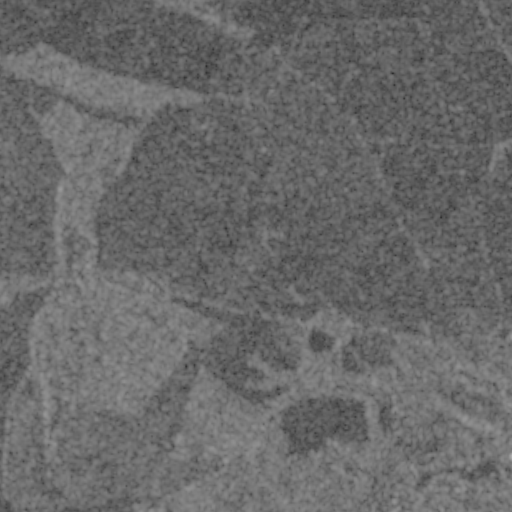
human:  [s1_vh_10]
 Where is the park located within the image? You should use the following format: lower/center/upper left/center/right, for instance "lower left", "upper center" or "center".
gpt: The park is located in the lower right of the image.
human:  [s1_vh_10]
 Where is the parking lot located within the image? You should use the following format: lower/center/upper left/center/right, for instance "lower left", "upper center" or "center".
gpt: The parking lot is located in the lower right of the image.
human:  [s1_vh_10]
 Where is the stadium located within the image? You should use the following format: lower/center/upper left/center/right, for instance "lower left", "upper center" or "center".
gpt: The stadium is located in the lower right of the image.
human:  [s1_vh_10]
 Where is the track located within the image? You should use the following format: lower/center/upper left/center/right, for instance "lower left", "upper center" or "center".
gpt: There is no track in the image.

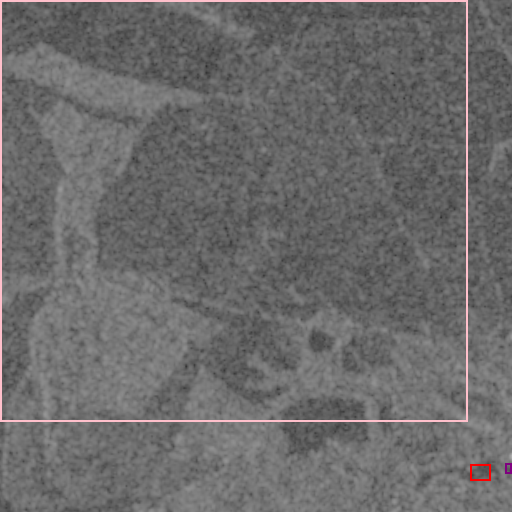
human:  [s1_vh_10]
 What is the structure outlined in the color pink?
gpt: The structure outlined in pink is a crop field.
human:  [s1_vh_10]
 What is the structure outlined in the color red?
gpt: The structure outlined in red is a park.
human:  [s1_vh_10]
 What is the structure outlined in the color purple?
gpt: The structure outlined in purple is a parking lot.
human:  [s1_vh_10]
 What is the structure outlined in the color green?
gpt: There is no green outline.